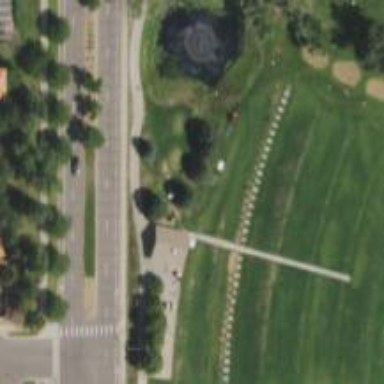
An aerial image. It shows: Path for both roads and golfers.